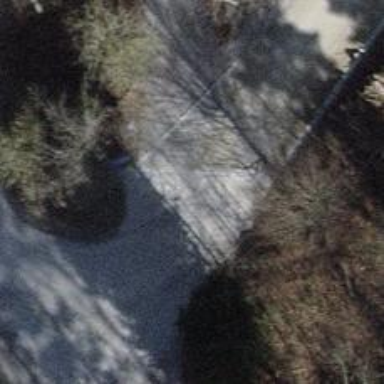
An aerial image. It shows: Emergency access point on the road.